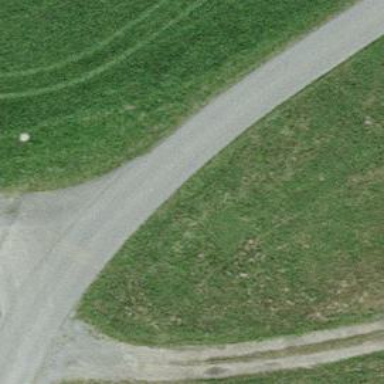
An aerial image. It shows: Unclassified road with grade1 track type.